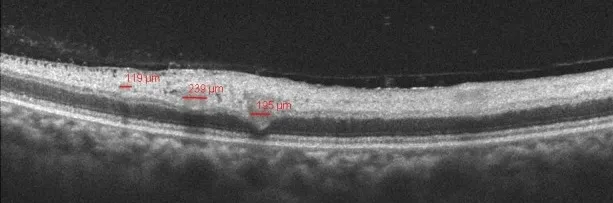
OCT image: Intraretinal hyporeflective spheres and their diameters.
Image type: ophthalmic_imaging (oct)